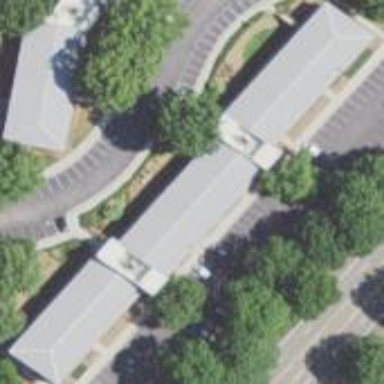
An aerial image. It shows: Commercial building.